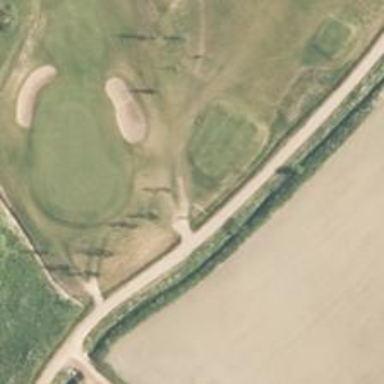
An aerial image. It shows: Path for both road and golf.